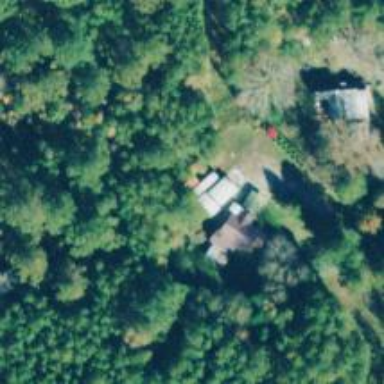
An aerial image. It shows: Simple house.